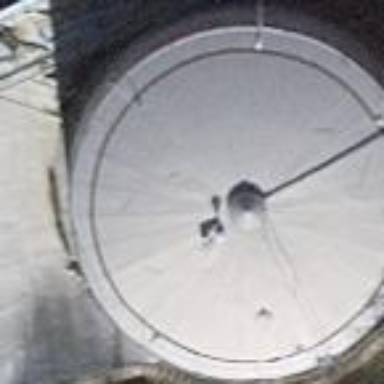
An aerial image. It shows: Storage tank building.